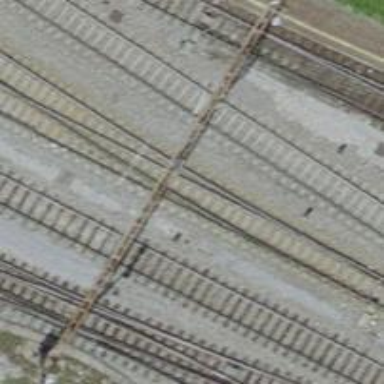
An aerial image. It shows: Single-track electrified railway service yard with contact line for trains.